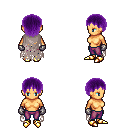
a pixel art fantasy rpg character, female body template, human, tanned skin, gray tattered cape, magenta pants, purple plain hairstyle, metal gloves, gold boots, four views (front, back, left, right), 2x2 character sprite sheet, small pixel art, hard edges, no anti-aliasing